Question: I'd like to create a PreferenceActivity with a button bar at the bottom, should look like the picture on the right. Anyone know how to do this? I came across this: <URL>, but it doesn't work in a Preference screen

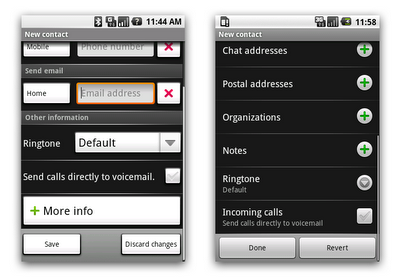
Answer: You should be able to create your own layout for the 'PreferenceActivity' that contains your button bar. A 'PreferenceActivity' is just a 'ListActivity', so follow the rules for creating your own layouts for 'ListActivity'.
Bear in mind that Android 3.0's fragments-based preference screens will not really support this button bar pattern well, and that those buttons will be pointless even in current versions of Android since the preference saving is done automatically.